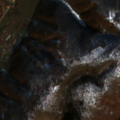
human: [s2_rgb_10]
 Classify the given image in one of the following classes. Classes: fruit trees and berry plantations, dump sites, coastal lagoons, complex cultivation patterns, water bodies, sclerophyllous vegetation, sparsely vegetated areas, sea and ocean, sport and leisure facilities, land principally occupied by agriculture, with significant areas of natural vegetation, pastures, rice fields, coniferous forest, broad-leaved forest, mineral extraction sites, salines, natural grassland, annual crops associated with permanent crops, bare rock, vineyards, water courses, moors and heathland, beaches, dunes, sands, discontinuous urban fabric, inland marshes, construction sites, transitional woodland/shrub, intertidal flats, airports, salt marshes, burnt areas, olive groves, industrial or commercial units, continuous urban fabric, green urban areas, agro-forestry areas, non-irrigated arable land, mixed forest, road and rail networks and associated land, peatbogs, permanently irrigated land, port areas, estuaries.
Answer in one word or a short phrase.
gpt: land principally occupied by agriculture, with significant areas of natural vegetation, broad-leaved forest, transitional woodland/shrub